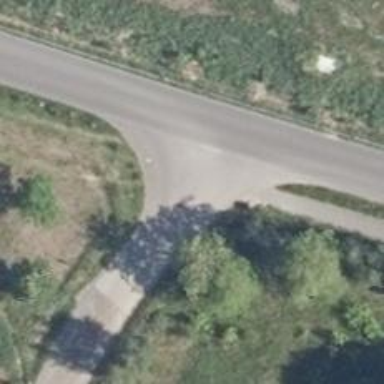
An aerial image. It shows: Road with "give way" sign.